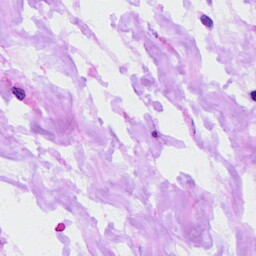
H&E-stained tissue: Ovarian